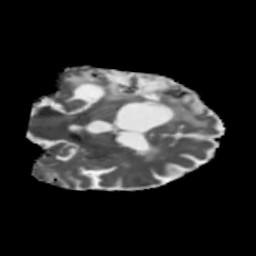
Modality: MD
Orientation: coronal
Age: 65
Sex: female
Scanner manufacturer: siemens
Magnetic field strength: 3 T
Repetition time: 5.47 s
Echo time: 0.0854 s